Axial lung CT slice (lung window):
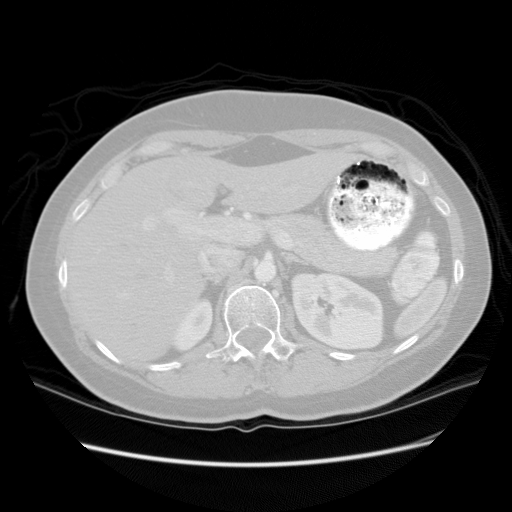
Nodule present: no